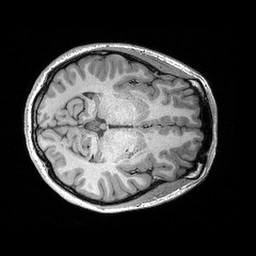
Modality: T1w
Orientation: axial
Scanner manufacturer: siemens
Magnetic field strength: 3 T
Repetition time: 2.3 s
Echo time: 0.00298 s